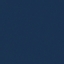
Label: SeaLake